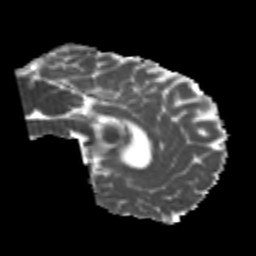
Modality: MD
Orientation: sagittal
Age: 21
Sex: male
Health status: healthy
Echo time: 0.074 s